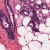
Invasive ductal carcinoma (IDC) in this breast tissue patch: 1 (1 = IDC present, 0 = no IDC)